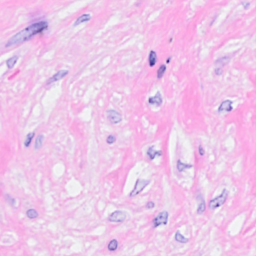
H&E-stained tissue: Breast